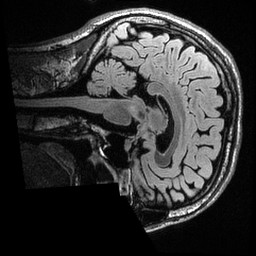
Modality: T2w
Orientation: sagittal
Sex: male
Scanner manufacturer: ge
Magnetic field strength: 3 T
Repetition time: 6 s
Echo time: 0.127 s